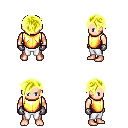
a pixel art fantasy rpg character, male body template, human, light skin, gold chest armor, white pants, gold pixie cut hairstyle, metal gloves, four views (front, back, left, right), 2x2 character sprite sheet, small pixel art, hard edges, no anti-aliasing